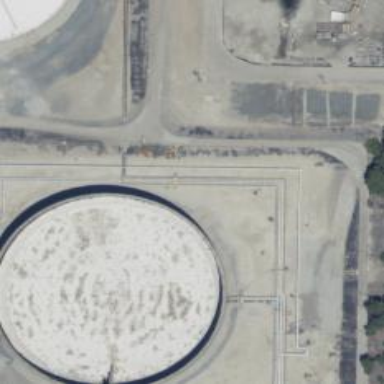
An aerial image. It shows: Storage tank building.